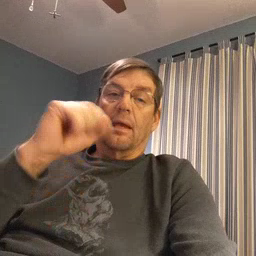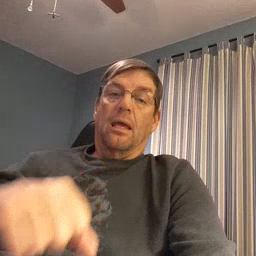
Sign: can